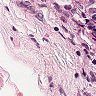
Metastatic tissue present: yes